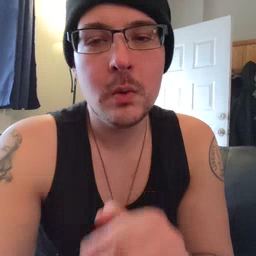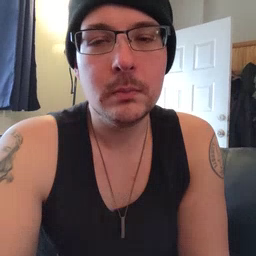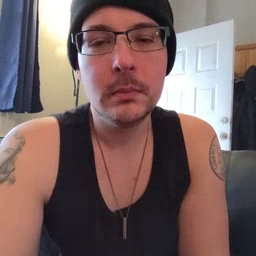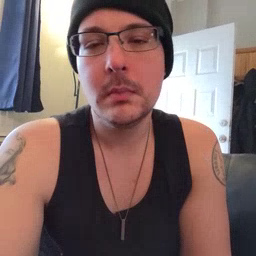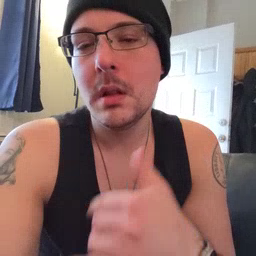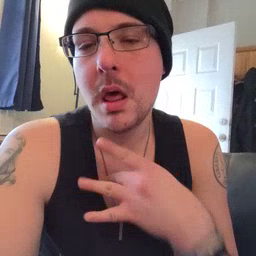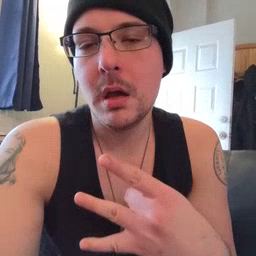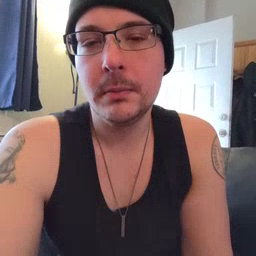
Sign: like